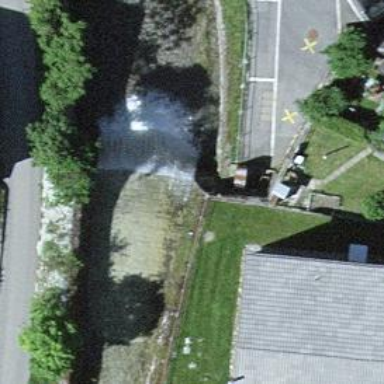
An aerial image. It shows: Check dam at location with retaining wall.